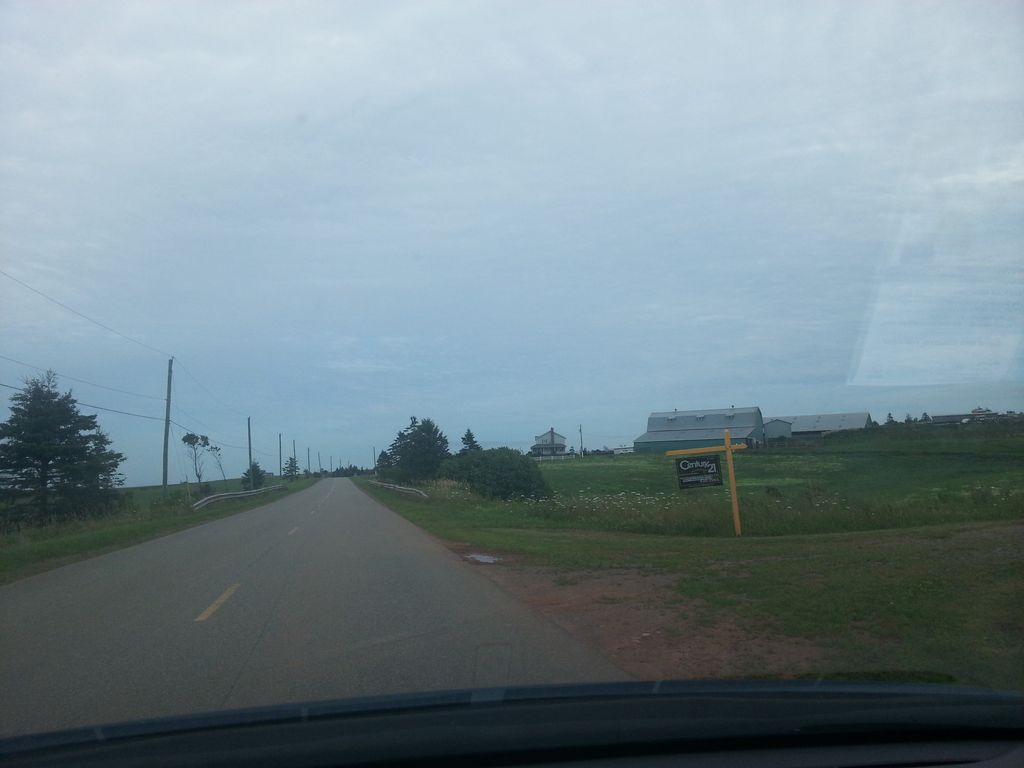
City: charlottetown